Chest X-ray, PA view. Patient: 35 years old, sex F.
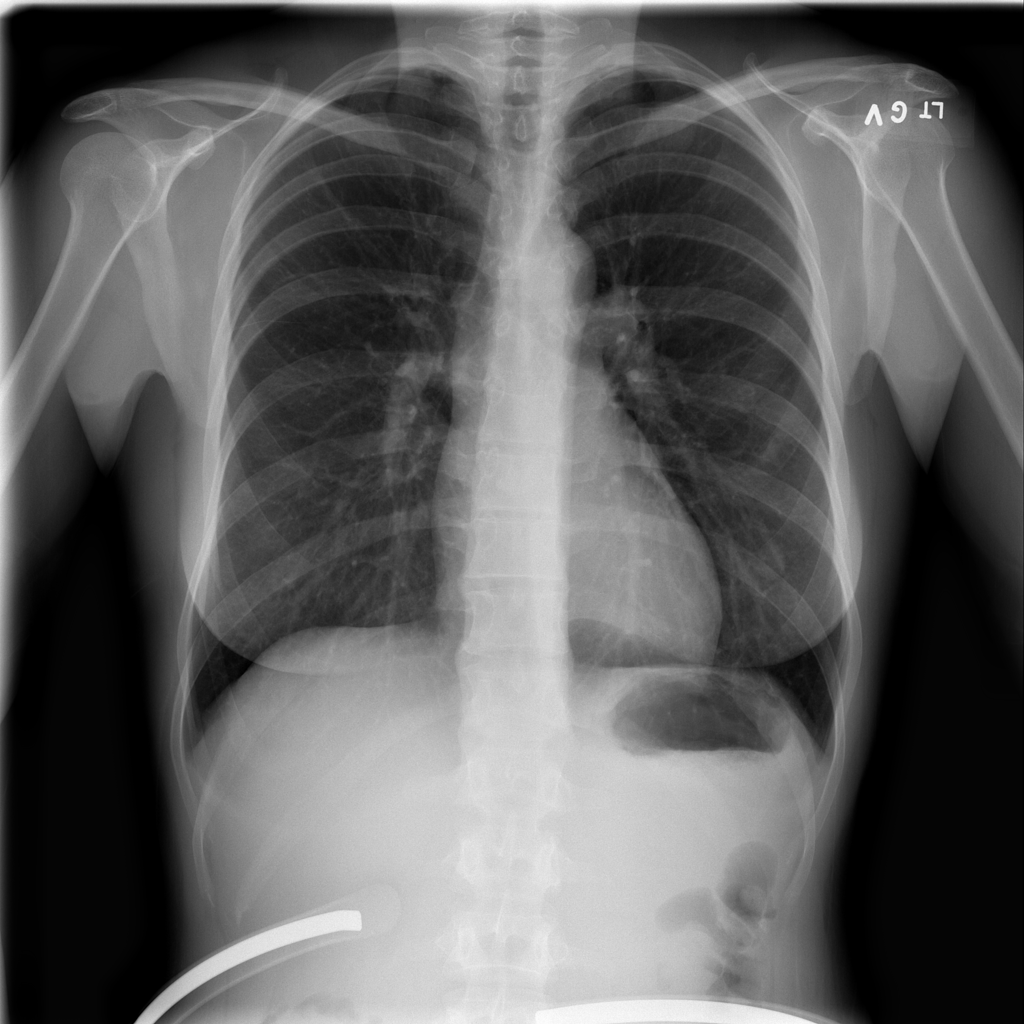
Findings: Fibrosis